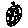
Label: moon